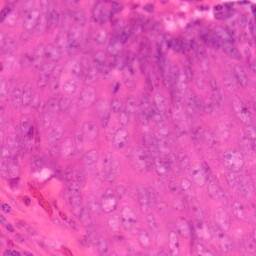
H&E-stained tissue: Colon